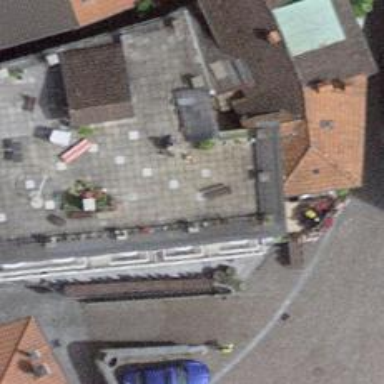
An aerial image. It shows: Bar.